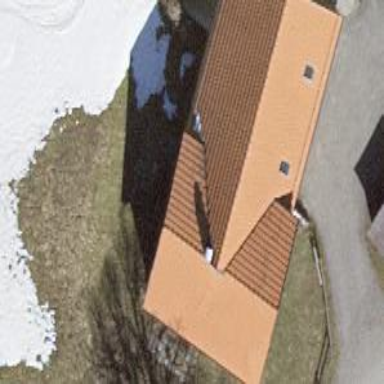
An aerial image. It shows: Detached building with gabled roof.